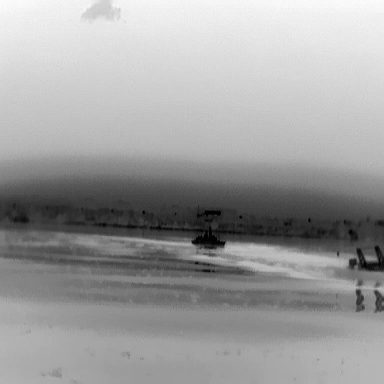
There are two objects shown in the infrared image, including a canoe, and a warship.